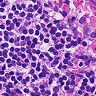
Metastatic tissue present: no